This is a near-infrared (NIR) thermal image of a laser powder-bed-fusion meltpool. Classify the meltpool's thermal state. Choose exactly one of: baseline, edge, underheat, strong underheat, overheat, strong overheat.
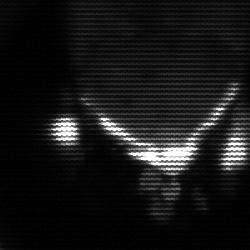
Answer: baseline